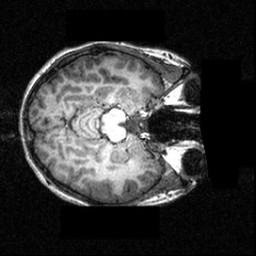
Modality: T1w
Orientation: axial
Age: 20
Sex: female
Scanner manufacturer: siemens
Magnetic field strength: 3.951 T
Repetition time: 1.5 s
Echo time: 0.00335 s